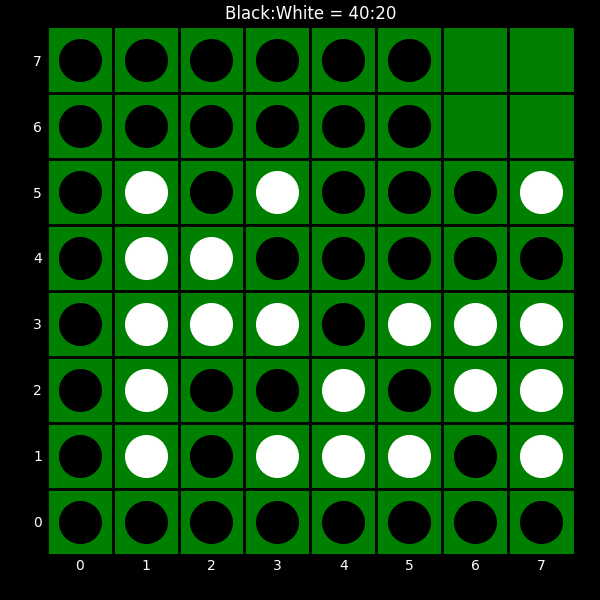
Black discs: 40
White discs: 20